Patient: sex M, age 61
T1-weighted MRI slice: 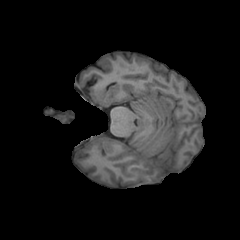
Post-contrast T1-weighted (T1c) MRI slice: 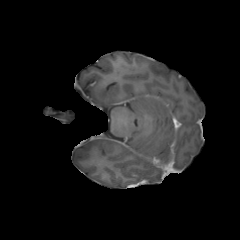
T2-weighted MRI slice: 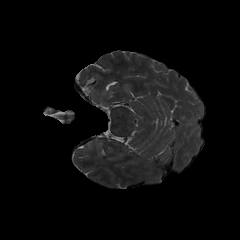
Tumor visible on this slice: no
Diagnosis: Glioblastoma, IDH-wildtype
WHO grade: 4